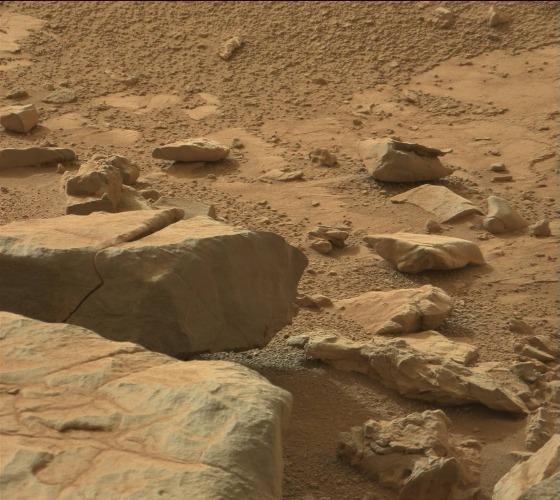
Terrain classes present: Bedrock, Gravel / Sand / Soil, Rock, Shadow